Question: I plotted a confusion matrix in Matlab using the code from <URL>.
However whenever there is a zero on the cell it is still shown. How can I eliminate the printing of '0.00''s on the cells?
Sample of my confusion matrix

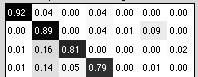
Answer: After you removed all spaces, find ''0.00'' and substitute it with spaces again
'''
idx = find(strcmp(textStrings(:), '0.00'));
textStrings(idx) = {' '};
'''
The complete code will then be:
'''
mat = rand(5); %# A 5-by-5 matrix of random values from 0 to 1
mat(3,3) = 0; %# To illustrate
mat(5,2) = 0; %# To illustrate
imagesc(mat); %# Create a colored plot of the matrix values
colormap(flipud(gray)); %# Change the colormap to gray (so higher values are
%# black and lower values are white)
textStrings = num2str(mat(:),'%0.2f'); %# Create strings from the matrix values
textStrings = strtrim(cellstr(textStrings)); %# Remove any space padding
%% ## New code: ###
idx = find(strcmp(textStrings(:), '0.00'));
textStrings(idx) = {' '};
%% ################
[x,y] = meshgrid(1:5); %# Create x and y coordinates for the strings
hStrings = text(x(:),y(:),textStrings(:),... %# Plot the strings
'HorizontalAlignment','center');
midValue = mean(get(gca,'CLim')); %# Get the middle value of the color range
textColors = repmat(mat(:) > midValue,1,3); %# Choose white or black for the
%# text color of the strings so
%# they can be easily seen over
%# the background color
set(hStrings,{'Color'},num2cell(textColors,2)); %# Change the text colors
set(gca,'XTick',1:5,... %# Change the axes tick marks
'XTickLabel',{'A','B','C','D','E'},... %# and tick labels
'YTick',1:5,...
'YTickLabel',{'A','B','C','D','E'},...
'TickLength',[0 0]);
'''
This gives: